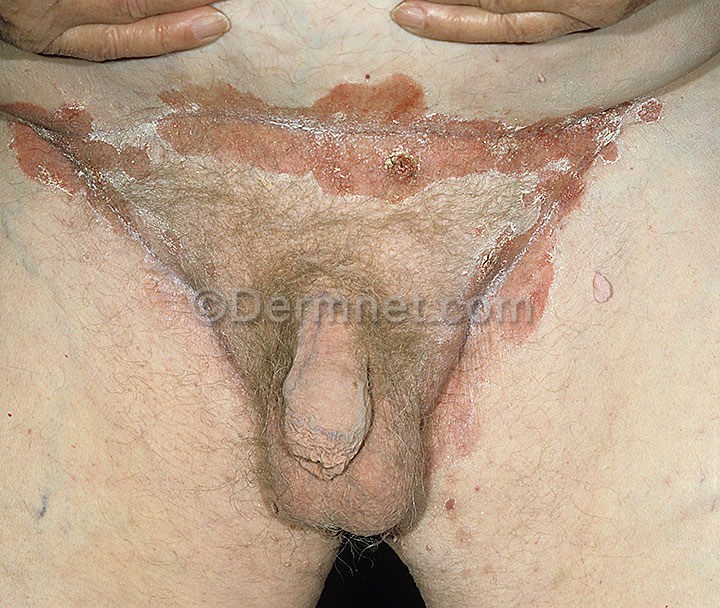
Disease: Tinea Ringworm Candidiasis and other Fungal Infections